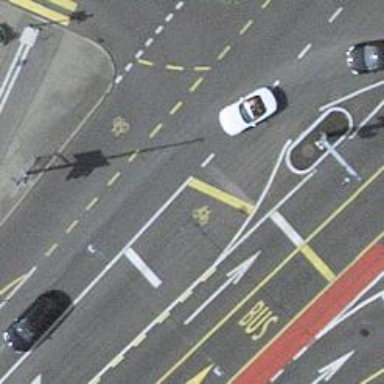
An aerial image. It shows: Secondary road with asphalt surface. There are trolley wires present and designated lanes for cycling on both sides of the road.